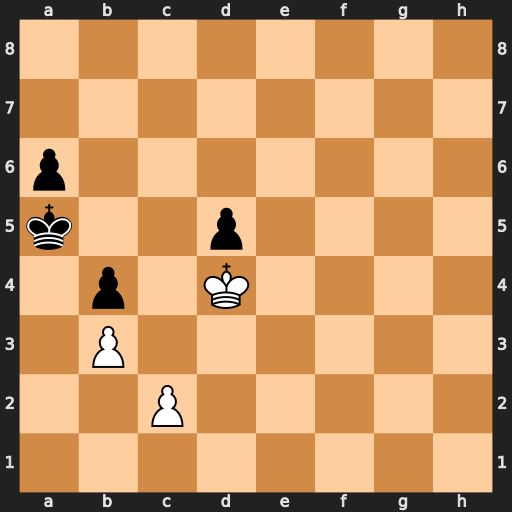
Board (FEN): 8/8/p7/k2p4/1p1K4/1P6/2P5/8
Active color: w
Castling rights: -
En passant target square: -
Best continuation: Kc5 d4 Kc4 Kb6 Kxb4 d3 cxd3